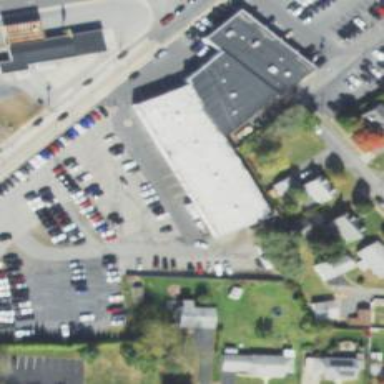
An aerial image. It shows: Building housing car shop.